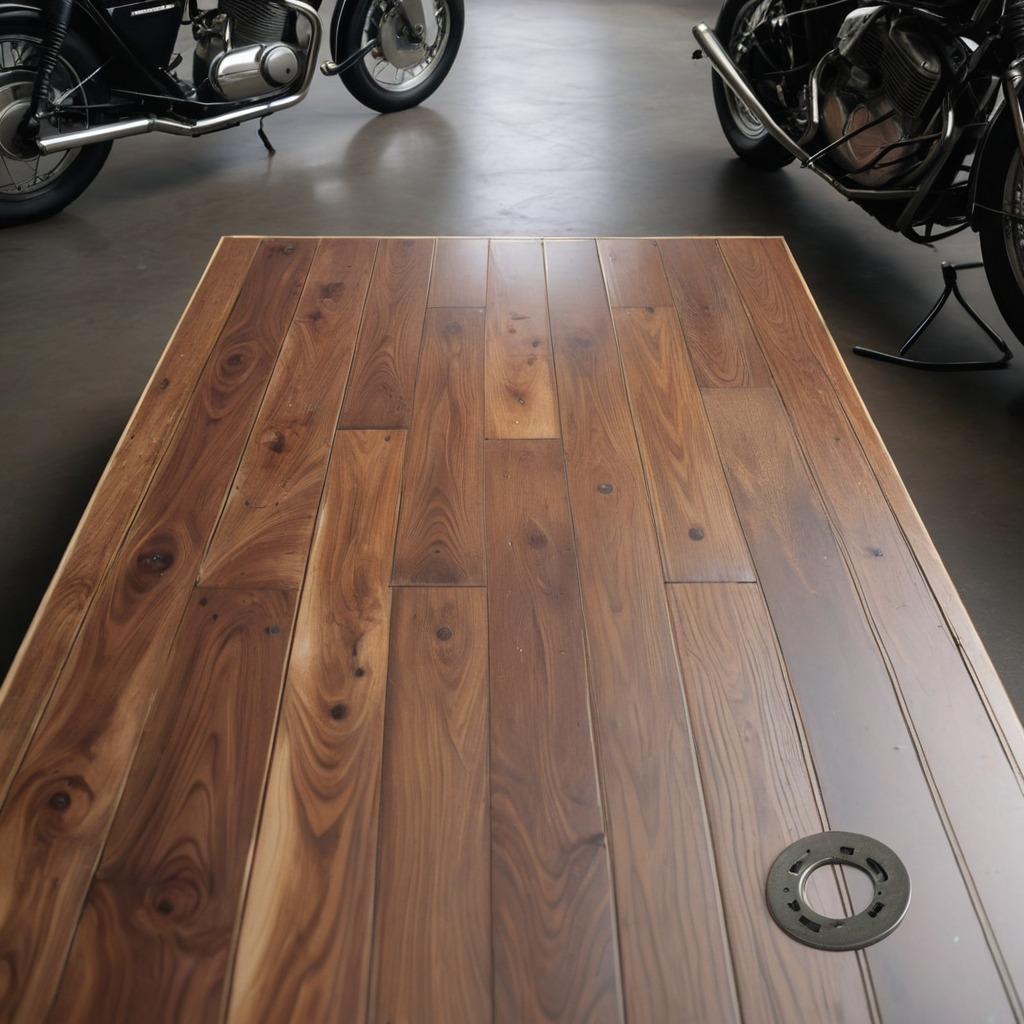
A flat metal washer lying on the wooden table in the vintage motorcycle garage.